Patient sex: M
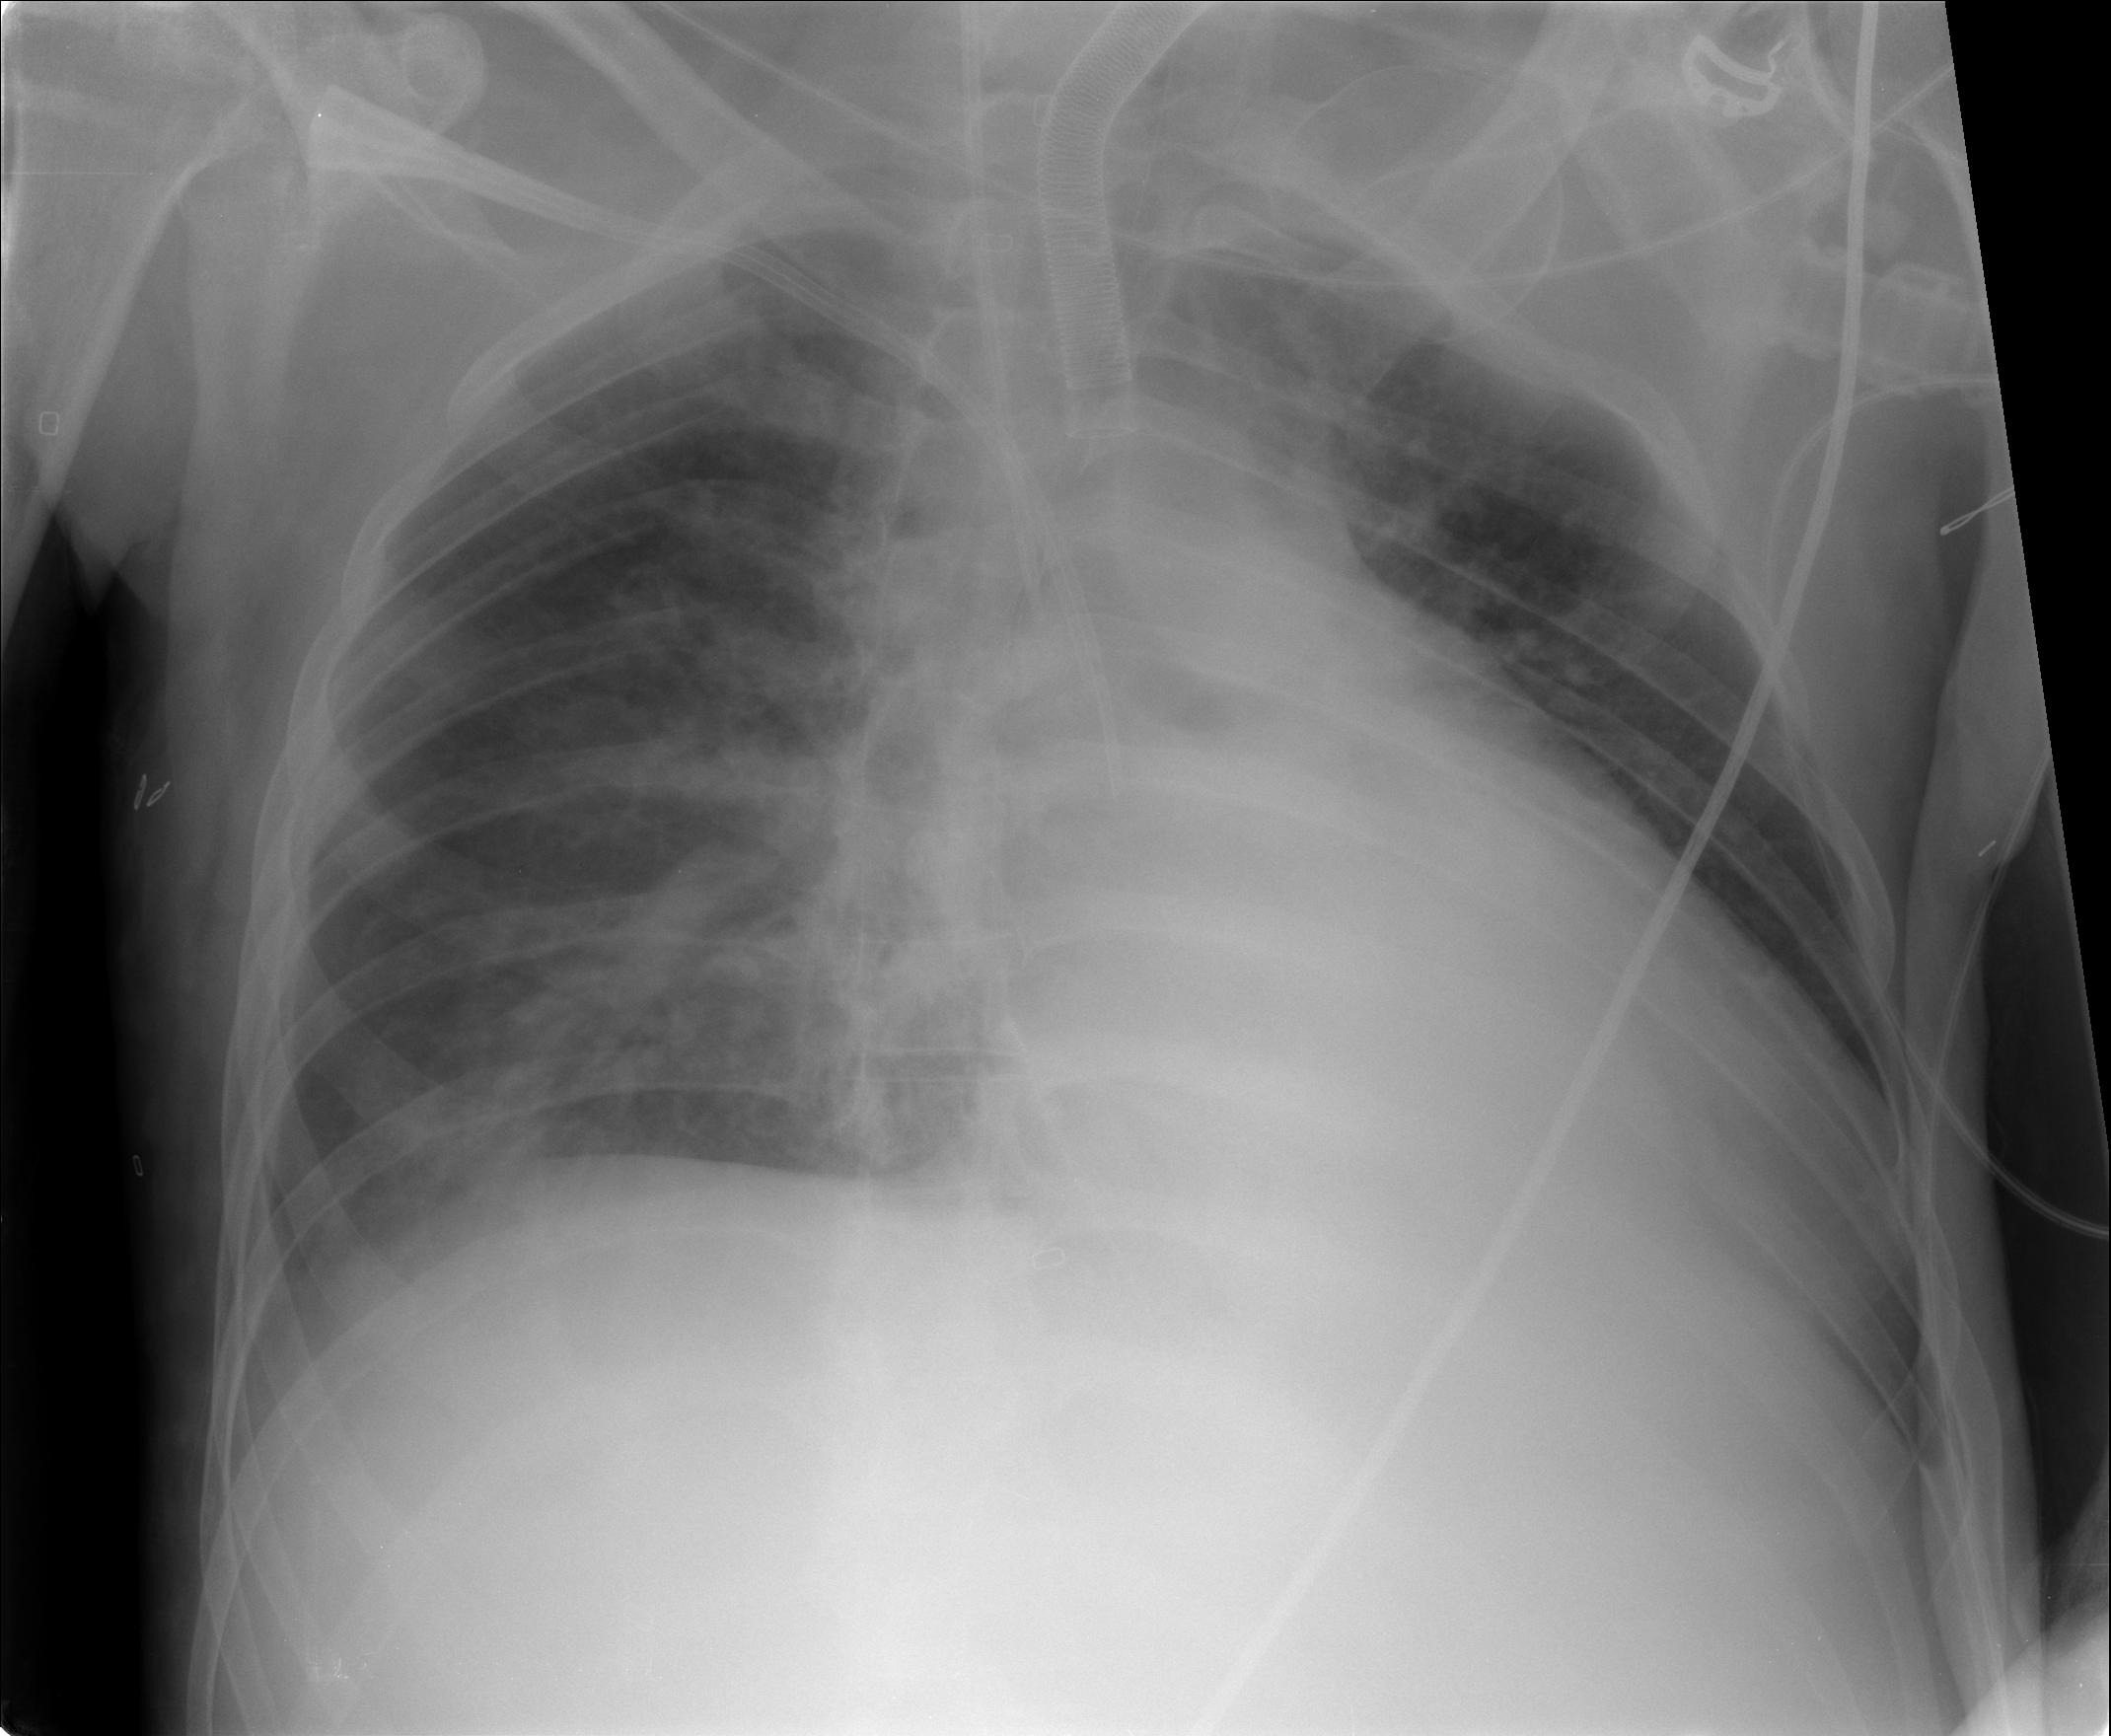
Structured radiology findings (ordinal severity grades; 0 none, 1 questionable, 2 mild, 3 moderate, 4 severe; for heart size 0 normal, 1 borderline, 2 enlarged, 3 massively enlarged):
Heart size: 2
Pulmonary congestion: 0
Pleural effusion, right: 0
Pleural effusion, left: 0
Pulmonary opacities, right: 2
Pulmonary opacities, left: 1
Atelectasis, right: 0
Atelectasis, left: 0